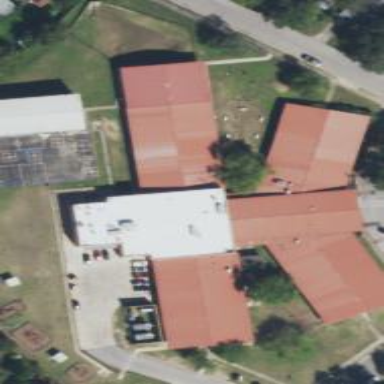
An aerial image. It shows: School.